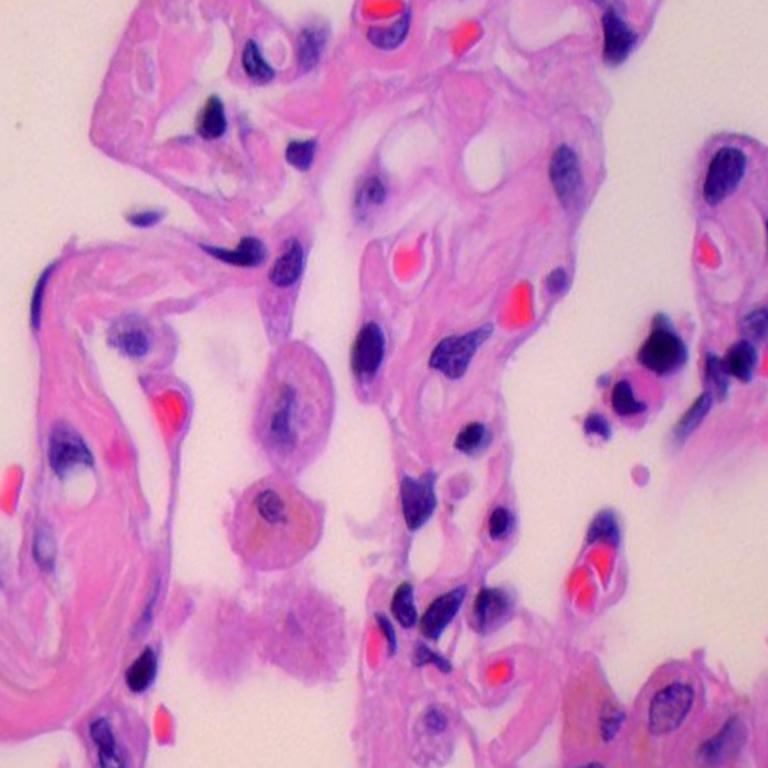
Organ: lung
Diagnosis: benign